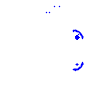
Particle: electron